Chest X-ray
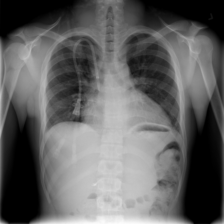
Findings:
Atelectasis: negative
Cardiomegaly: positive
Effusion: positive
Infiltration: negative
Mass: negative
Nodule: negative
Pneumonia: negative
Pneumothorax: negative
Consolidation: negative
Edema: negative
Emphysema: negative
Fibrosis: negative
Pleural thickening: negative
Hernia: negative